Question: This is the current situation. The repo has both a public '<master>' and then a public '<team1>' branch:
'''
o <-- master
o <-- team1
'''
Both branches are considered as <URL>.
When using Atlassian Stash, we want to do update the '<team1>' branch with the with the latest that has been delivered to the '<master>' so we have created a Pull Request. Source is '<master>' and the target is '<team1>'.
However, when doing that Atlassian Stash is showing us that it cannot be merged due to conflicts and here is how to resolve them for the Pull Request:

But this guide will result in that you have pushed up a merge conflict into '<master>'. Why?
Is this setup with '<master>' and '<team1>' branches wrong and using Pull Requests?
Doesn't it make more sense to resolve any conflicts in the '<team1>' branch and leave '<master>' totally unmodified (until '<team1>' will deliver back to '<master>')?
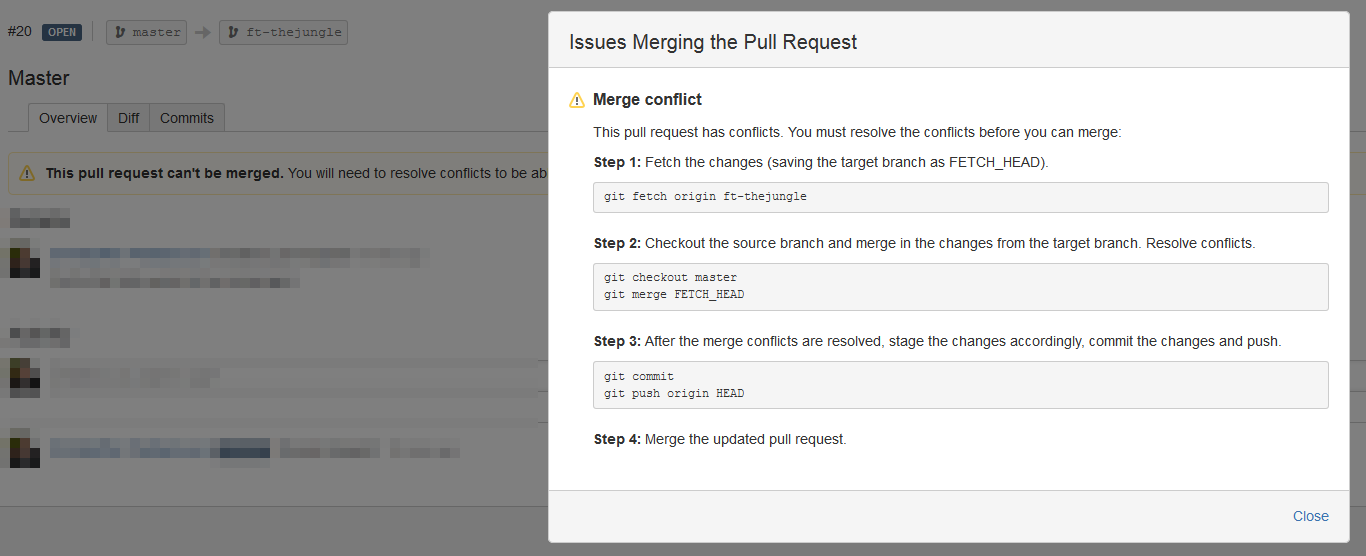
Answer: This is because any git pull requests is based on the principle that merge conflicts are always resolved in the source branch than in the target branch. Normally, target branches are where more than 1 people integrate their codebases, so it makes sense to resolve any conflicts in the source branch than in the target branch.
If you want to get around this , you can checkout the branch and do a git branch from master, and resolve the conflicts in branch and push them up